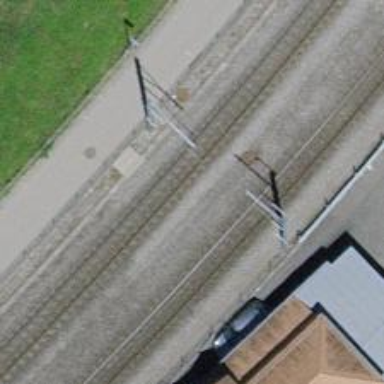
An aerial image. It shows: Narrow-gauge railway with 1 track. The tracks are electrified with contact line.